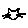
Label: cat